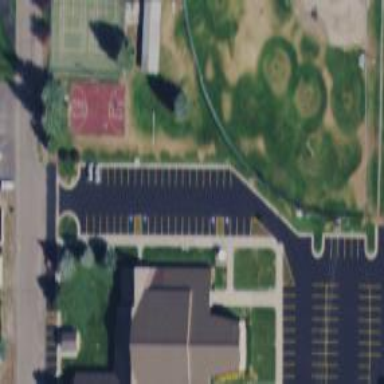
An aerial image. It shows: Parking space.